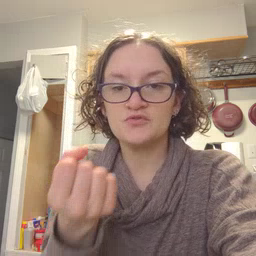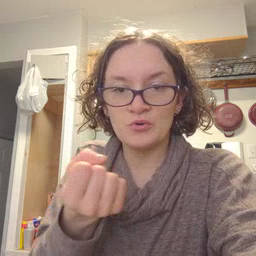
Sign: drawer